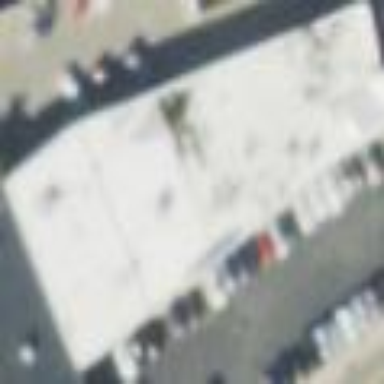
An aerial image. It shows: Retail building that is part of mall.